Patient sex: M
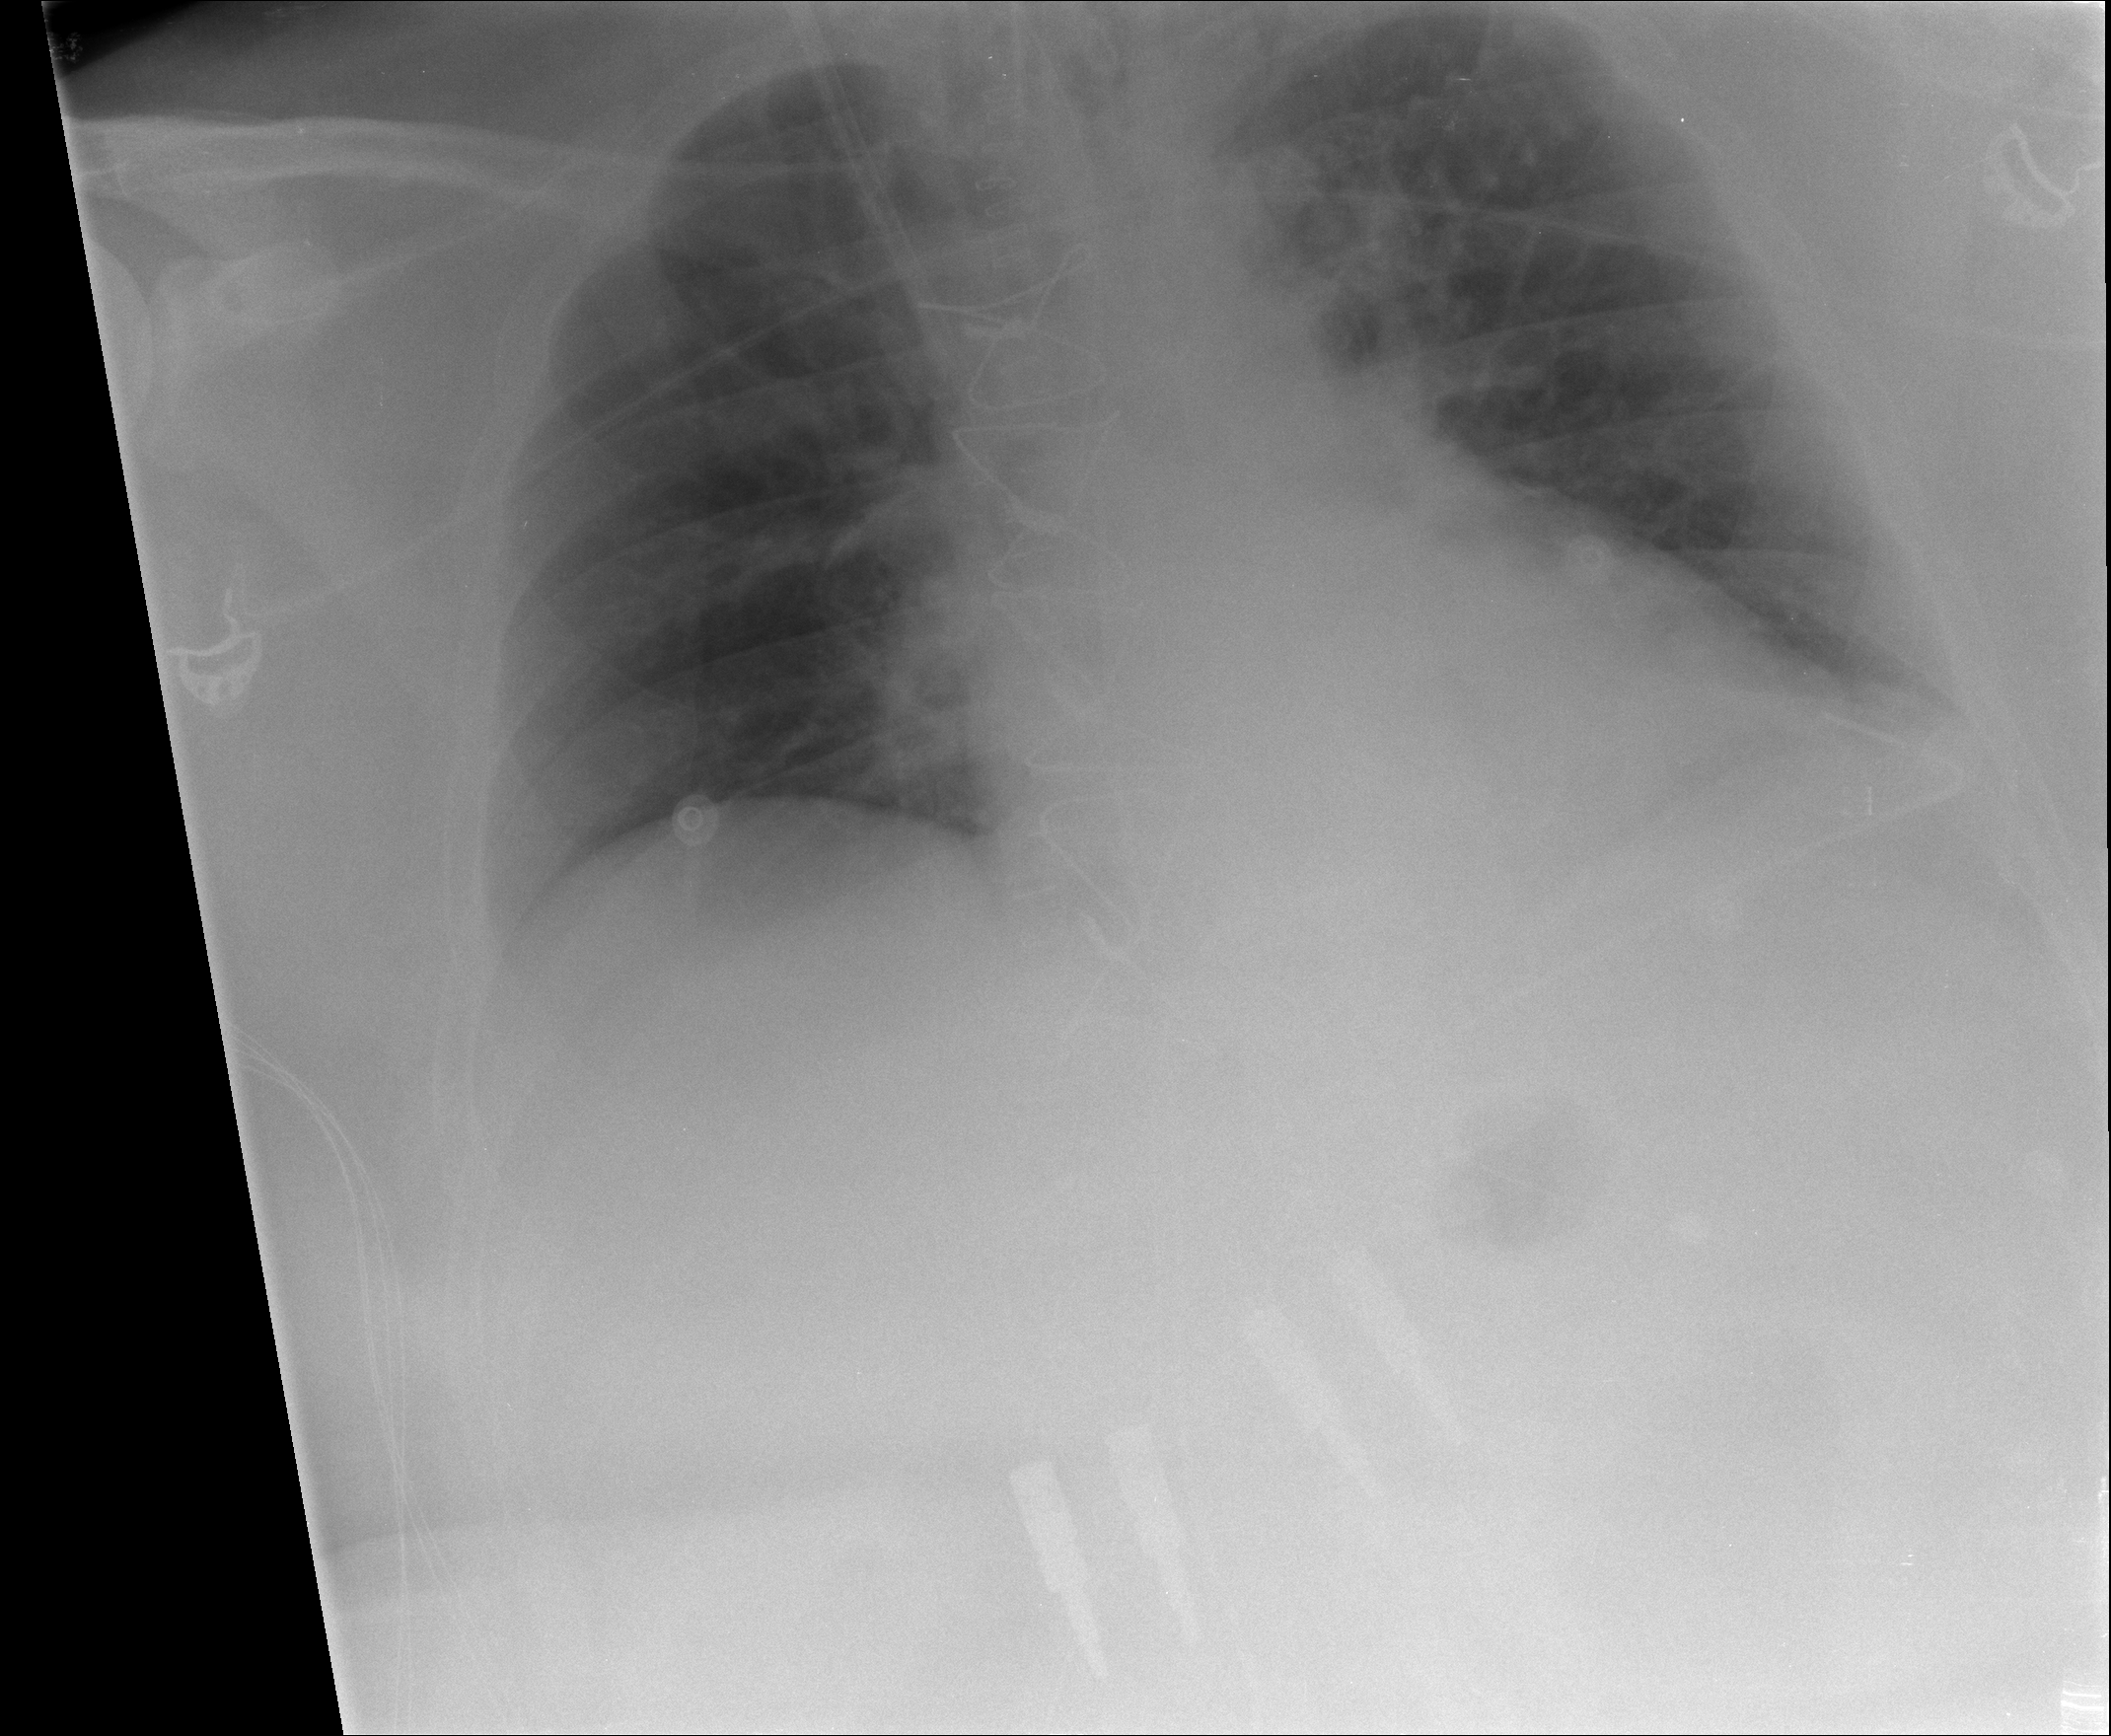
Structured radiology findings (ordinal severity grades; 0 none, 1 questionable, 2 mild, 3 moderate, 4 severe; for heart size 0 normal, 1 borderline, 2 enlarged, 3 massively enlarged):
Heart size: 0
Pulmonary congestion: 0
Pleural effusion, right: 0
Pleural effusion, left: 1
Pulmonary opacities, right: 0
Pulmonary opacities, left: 0
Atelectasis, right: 0
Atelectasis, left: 0